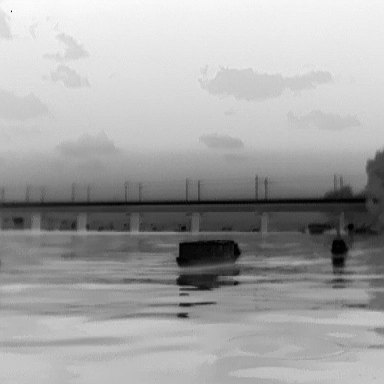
There is a fishing_boat in the infrared image.